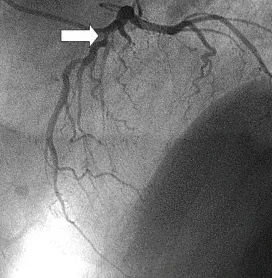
B: Lesion of the native left anterior descending artery (white arrow).
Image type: radiology (x_ray)